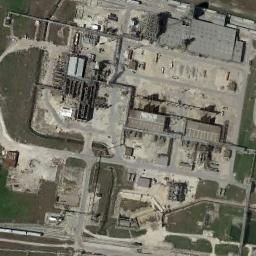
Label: industrial_area